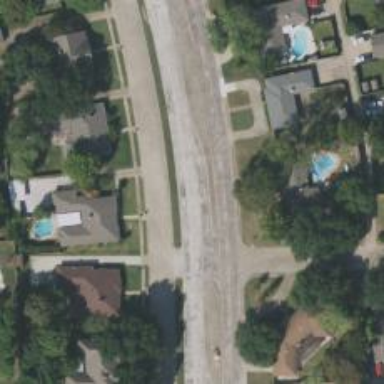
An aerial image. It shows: Secondary road with asphalt surface.